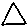
Label: triangle